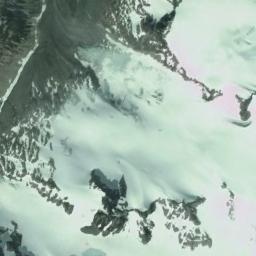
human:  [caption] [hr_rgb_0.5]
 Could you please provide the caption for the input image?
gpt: A snow-covered mountain covered in large areas .

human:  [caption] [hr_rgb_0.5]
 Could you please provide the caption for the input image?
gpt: There is a lot of snow on the snowberg .

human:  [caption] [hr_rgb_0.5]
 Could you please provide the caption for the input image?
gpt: The snowberg is covered with snow and ice .

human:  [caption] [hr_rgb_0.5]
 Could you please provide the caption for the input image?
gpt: The snow berg is consist of bare land and white snow .

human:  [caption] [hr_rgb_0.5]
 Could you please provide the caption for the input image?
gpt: There are much snow and some green land on the snowberg .